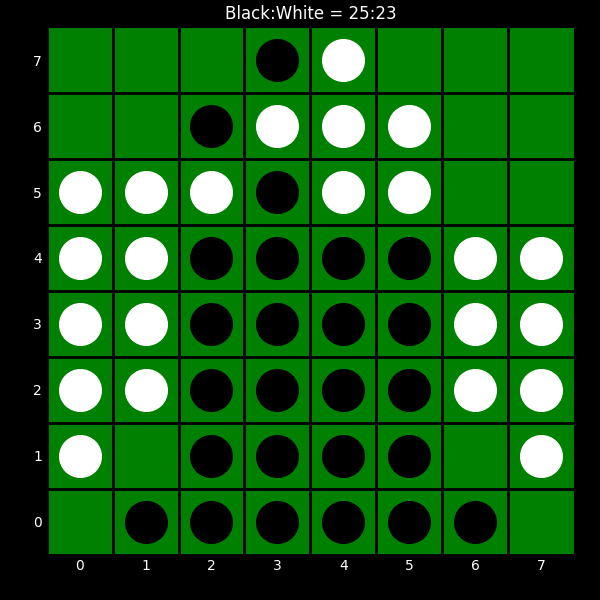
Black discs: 25
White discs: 23